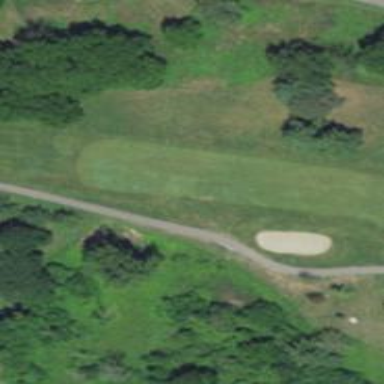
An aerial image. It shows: Grassy area designated as golf fairway.